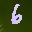
Label: 6